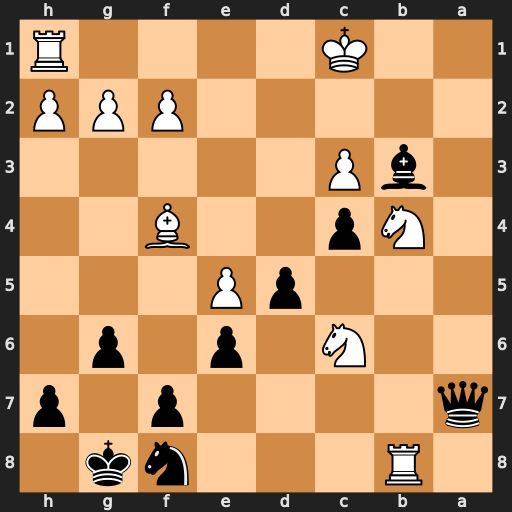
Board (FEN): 1R3nk1/q4p1p/2N1p1p1/3pP3/1Np2B2/1bP5/5PPP/2K4R
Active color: b
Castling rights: -
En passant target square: -
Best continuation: Qa1+ Kd2 Qxh1